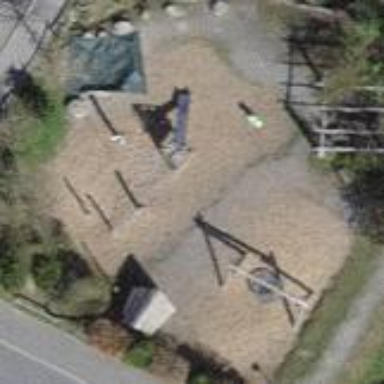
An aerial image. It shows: Playground area for leisure activities on the land.